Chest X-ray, PA view. Patient: 61 years old, sex F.
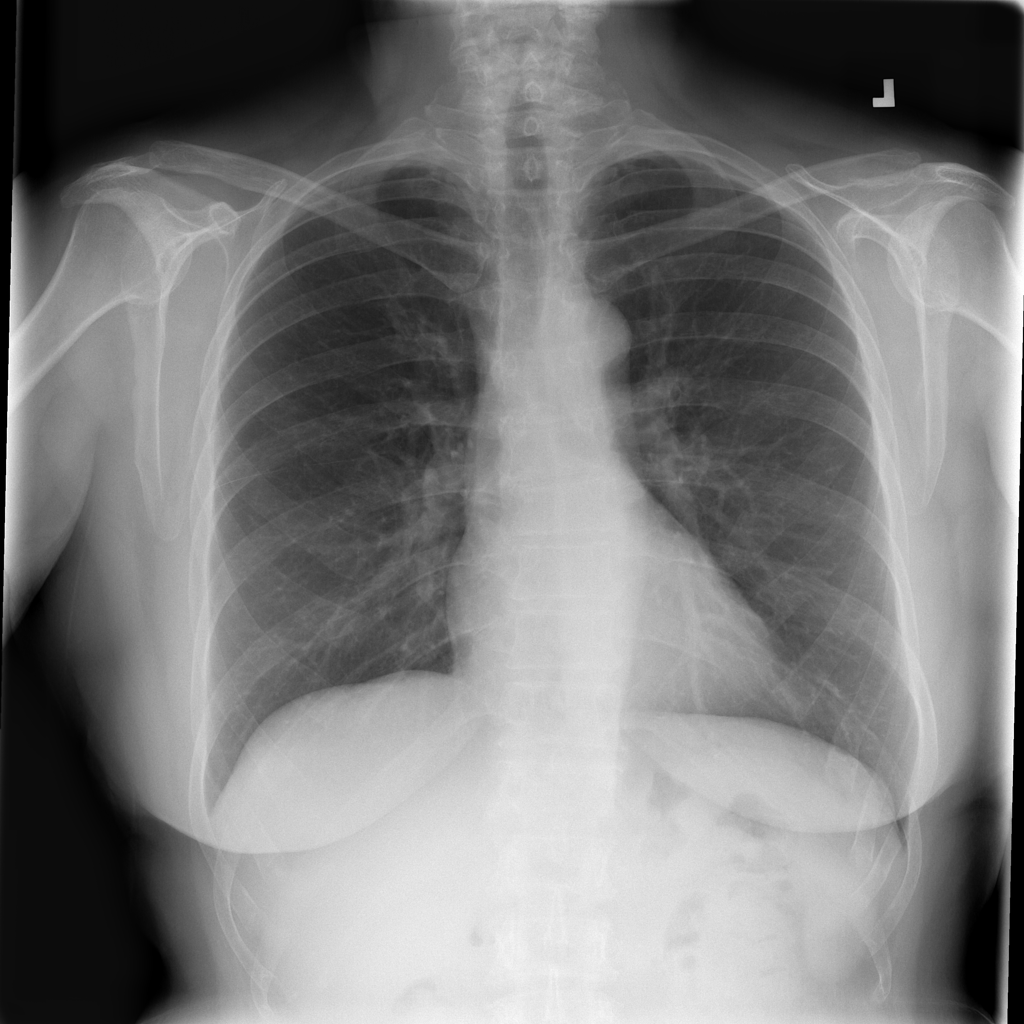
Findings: No Finding